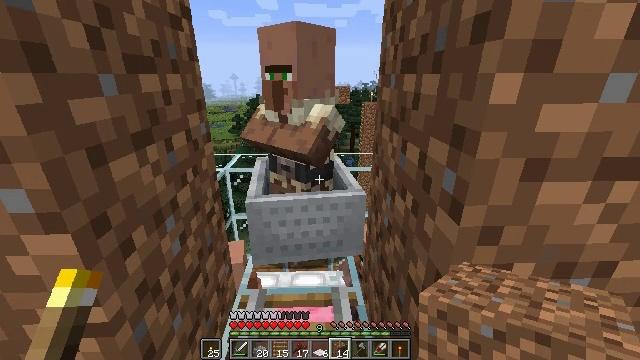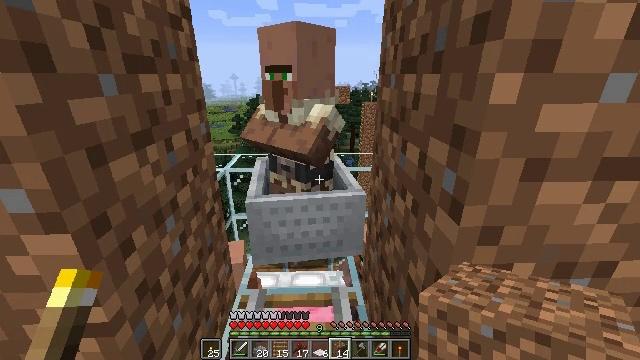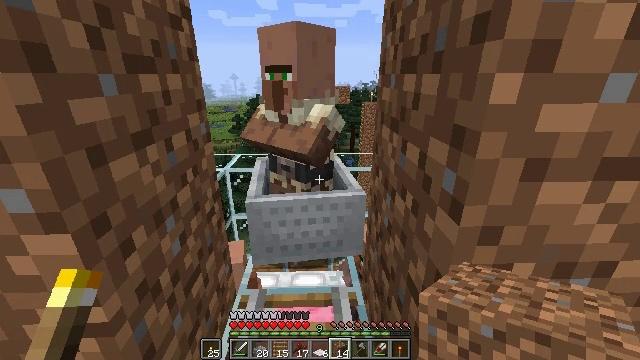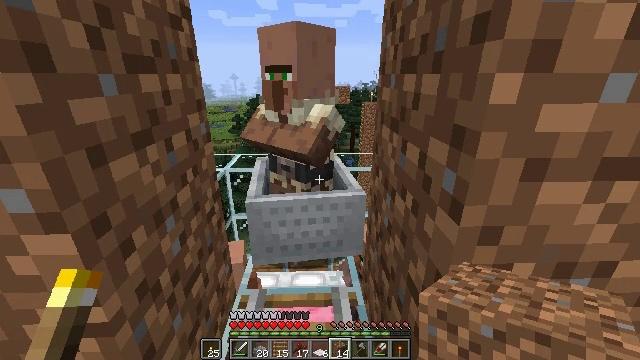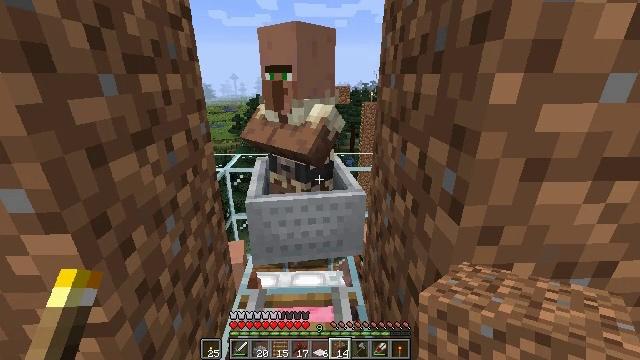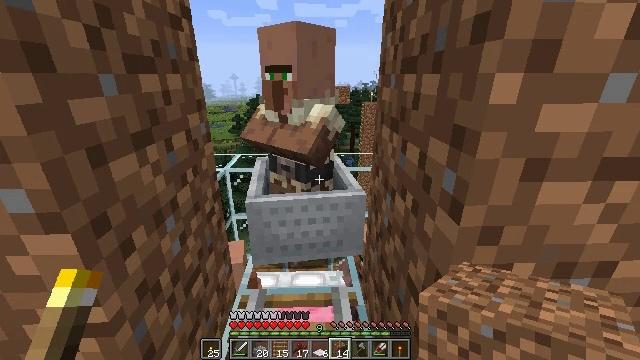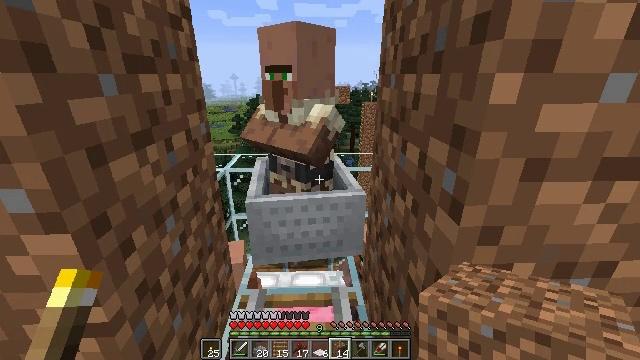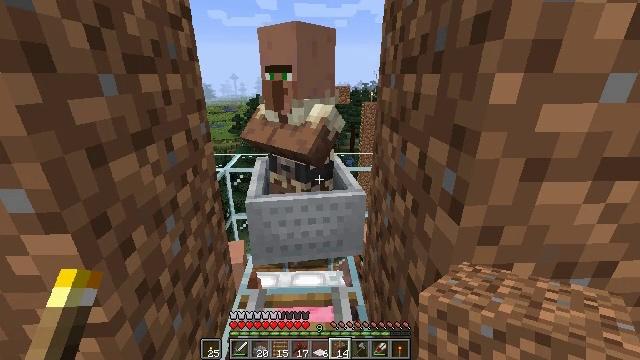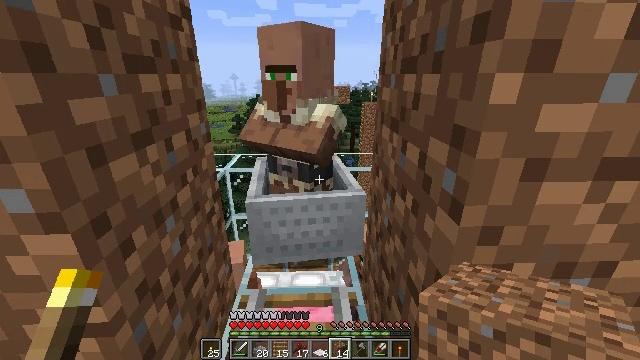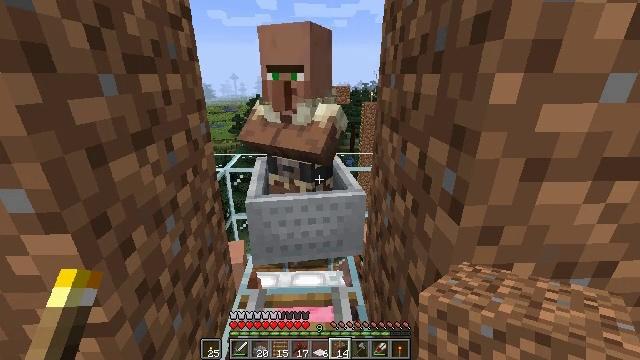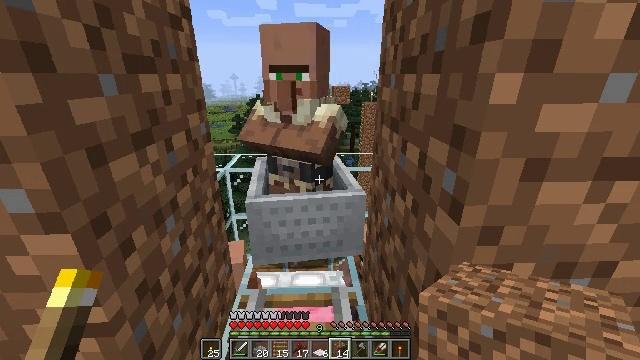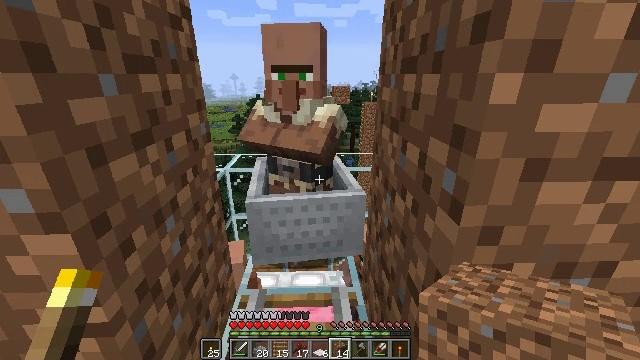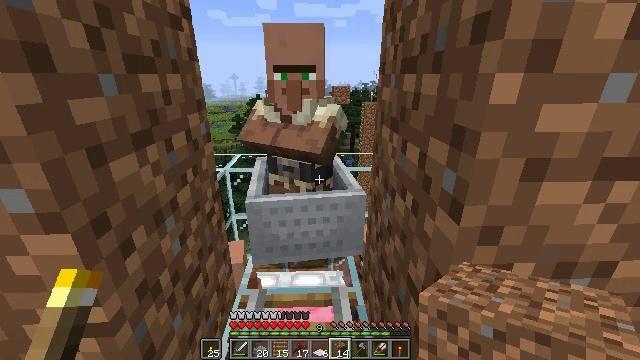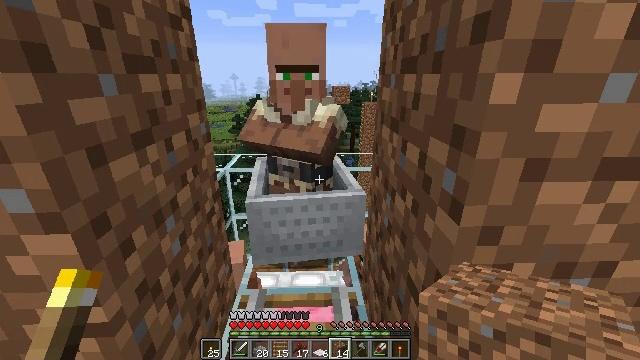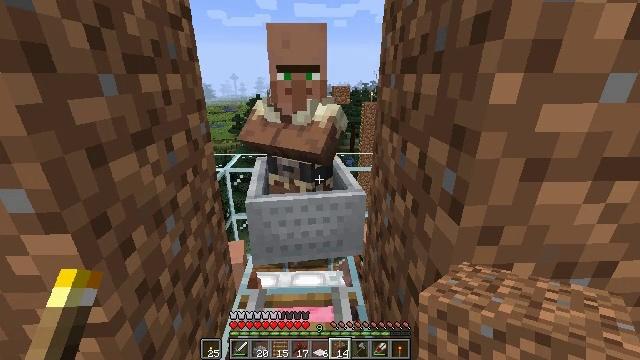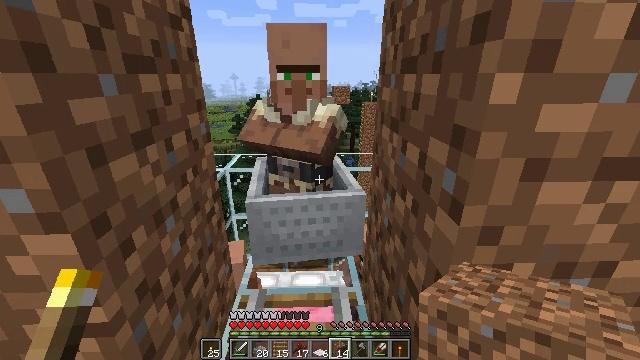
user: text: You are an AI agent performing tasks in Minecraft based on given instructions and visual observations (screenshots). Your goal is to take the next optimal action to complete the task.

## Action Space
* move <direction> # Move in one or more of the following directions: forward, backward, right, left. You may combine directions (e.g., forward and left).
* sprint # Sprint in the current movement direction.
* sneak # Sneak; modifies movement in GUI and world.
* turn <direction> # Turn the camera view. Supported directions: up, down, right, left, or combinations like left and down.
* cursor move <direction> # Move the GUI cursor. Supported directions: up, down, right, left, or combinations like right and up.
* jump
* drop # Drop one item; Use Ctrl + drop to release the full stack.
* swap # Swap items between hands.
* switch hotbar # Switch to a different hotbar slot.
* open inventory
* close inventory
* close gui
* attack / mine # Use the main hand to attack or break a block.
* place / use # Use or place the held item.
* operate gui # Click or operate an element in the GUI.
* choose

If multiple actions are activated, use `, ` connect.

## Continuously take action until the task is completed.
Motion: motion action
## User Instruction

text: Attack the glass to break it.
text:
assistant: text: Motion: no_op
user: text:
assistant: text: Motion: no_op
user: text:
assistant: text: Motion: no_op
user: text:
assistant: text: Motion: no_op
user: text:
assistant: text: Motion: no_op
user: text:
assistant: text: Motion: no_op
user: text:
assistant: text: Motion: no_op
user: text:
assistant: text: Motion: no_op
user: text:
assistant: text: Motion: no_op
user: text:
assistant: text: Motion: no_op
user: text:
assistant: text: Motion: no_op
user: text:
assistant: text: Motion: no_op
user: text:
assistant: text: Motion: no_op
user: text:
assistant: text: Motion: no_op
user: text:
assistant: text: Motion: no_op
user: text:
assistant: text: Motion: no_op
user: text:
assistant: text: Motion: no_op
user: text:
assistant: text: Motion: no_op
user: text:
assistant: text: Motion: no_op
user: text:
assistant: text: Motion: no_op
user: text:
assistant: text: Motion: no_op
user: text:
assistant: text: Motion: no_op
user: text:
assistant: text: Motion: no_op
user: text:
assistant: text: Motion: no_op
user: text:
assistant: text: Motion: no_op
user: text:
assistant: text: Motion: no_op
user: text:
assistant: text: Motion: no_op
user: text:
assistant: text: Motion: no_op
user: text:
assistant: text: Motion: no_op
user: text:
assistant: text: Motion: no_op